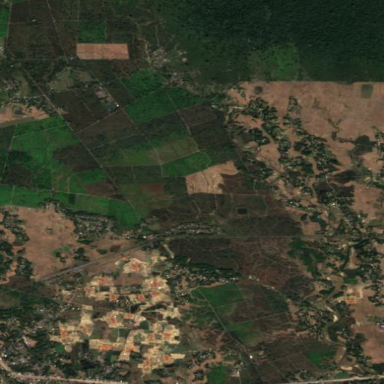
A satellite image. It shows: Orchard consisting of tea plants.